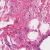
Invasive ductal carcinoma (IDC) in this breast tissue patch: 0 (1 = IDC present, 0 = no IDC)